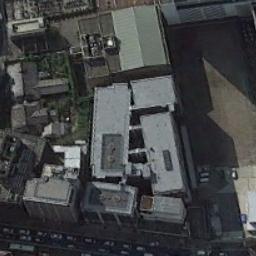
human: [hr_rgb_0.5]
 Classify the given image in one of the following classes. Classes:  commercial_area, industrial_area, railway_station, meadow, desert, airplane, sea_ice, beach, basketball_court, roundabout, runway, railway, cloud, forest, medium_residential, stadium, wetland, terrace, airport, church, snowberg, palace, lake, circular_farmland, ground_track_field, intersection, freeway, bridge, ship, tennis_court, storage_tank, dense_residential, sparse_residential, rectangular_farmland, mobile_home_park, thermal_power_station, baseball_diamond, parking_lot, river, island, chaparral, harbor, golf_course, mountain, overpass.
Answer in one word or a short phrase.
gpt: commercial_area